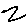
Label: zigzag